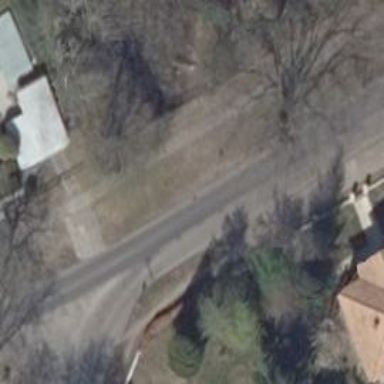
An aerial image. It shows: Residential road with asphalt surface that includes bridge. There are separate sidewalks on both sides.